Question: I have a site that uses a lot of border-radius for layout. The issue is compared to a working version (Firefox) in the screenshot below (also I did NOT design this awful thing).

All the code follows the same format for border radius:
'''
border-top-left-radius: 25% 54%;
border-bottom-left-radius: 19% 54%;
'''
The only thing I can see is the grey boxes ("main_area") border-radius is actually controlled by a parent, so maybe the grey background is overflowing.
<URL>
Also note the same error occurs in Opera. I am not using prefixes, just the above css. The layout is also fine in IE9.
Thanks
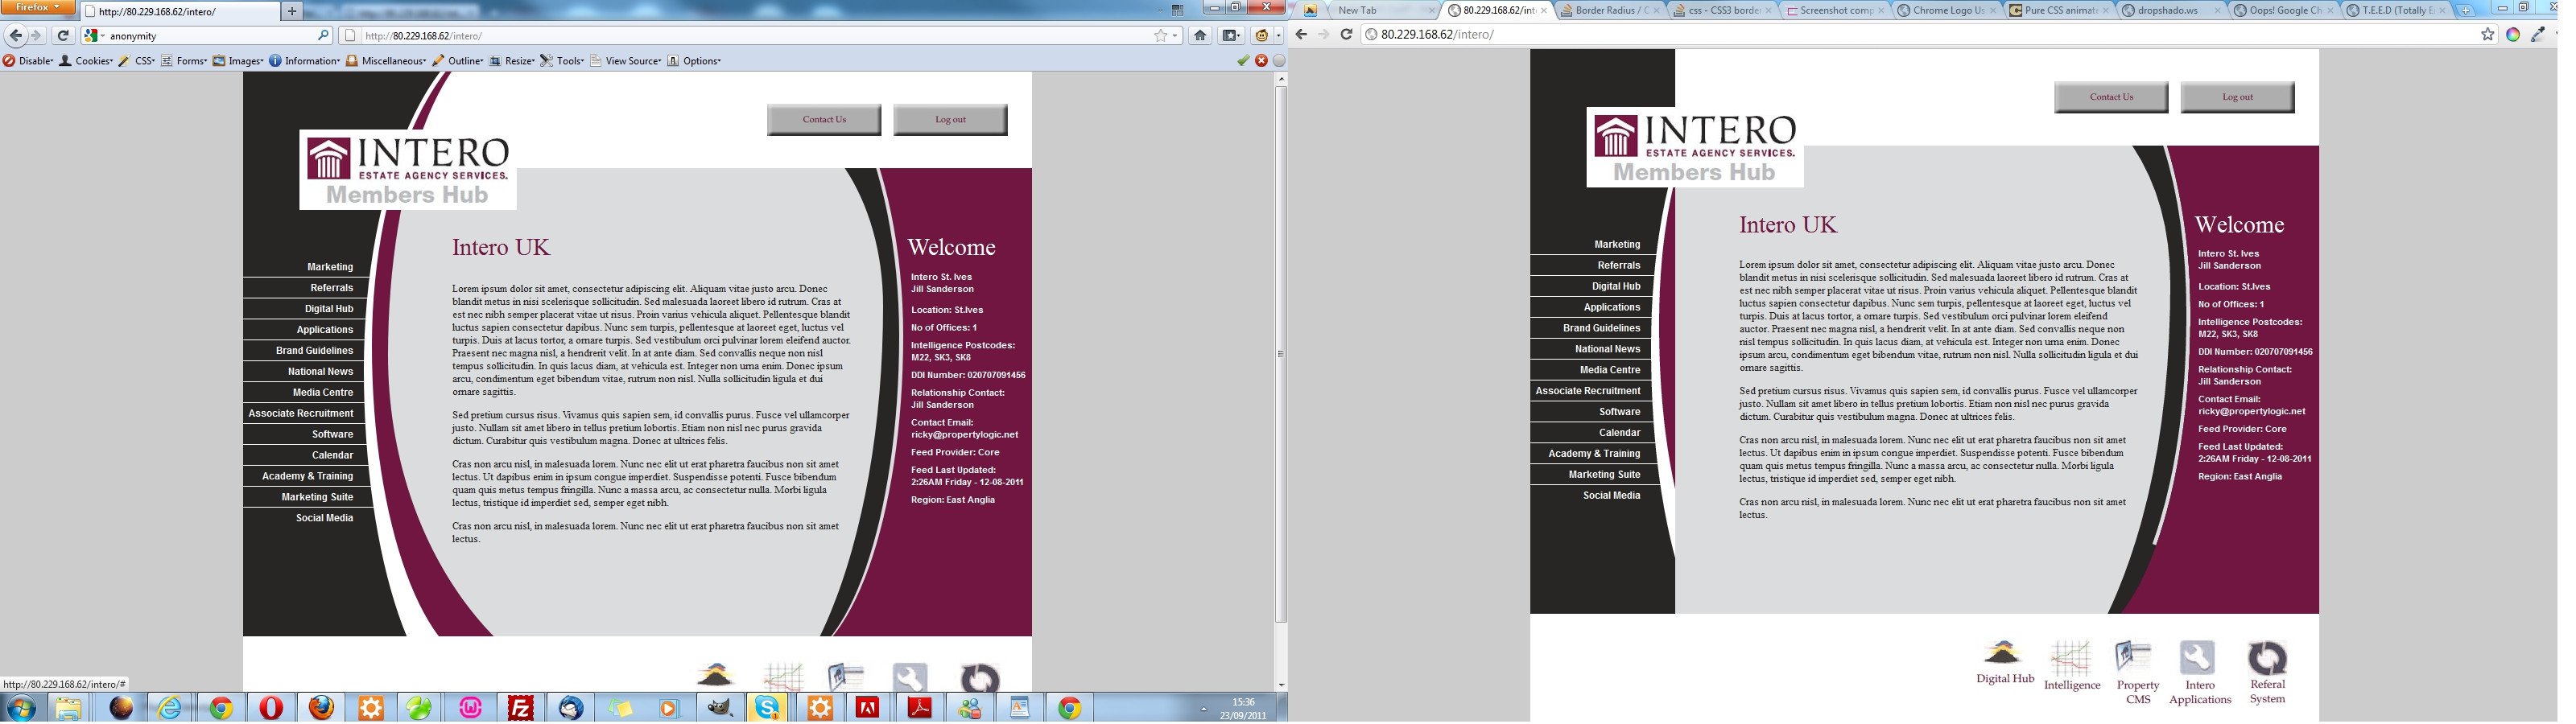
Answer: Percentage dimensions are calculated based on the default font-size, so use a reset stylesheet or add browser specific font-sizes to the selectors which use percentages, such as:
'''
div#container > #main > #main_area > .content > .holder {
font-size: 10px;
}
/* Firefox reset */
@-moz-document url-prefix() {
div#container > #main > #main_area > .content > .holder {
font-size: inherit;
}
}
/* IE9 reset */
@media all and (monochrome: 0) {
div#container > #main > #main_area > .content > .holder {
font-size: inherit;
}
}
'''